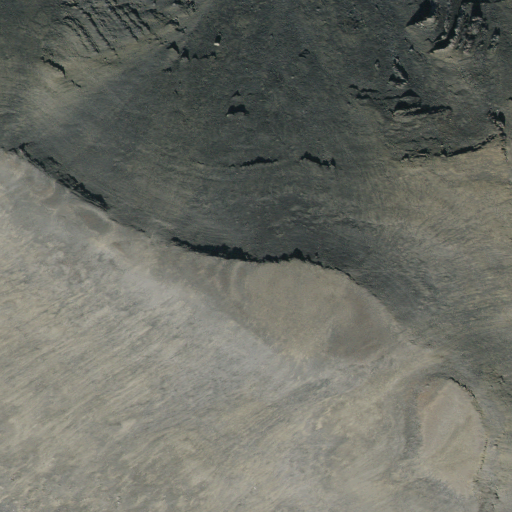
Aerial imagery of mountains in Idaho named Beaverhead Mountains containing shrub, grassland, evergreen forest, and open water